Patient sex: F
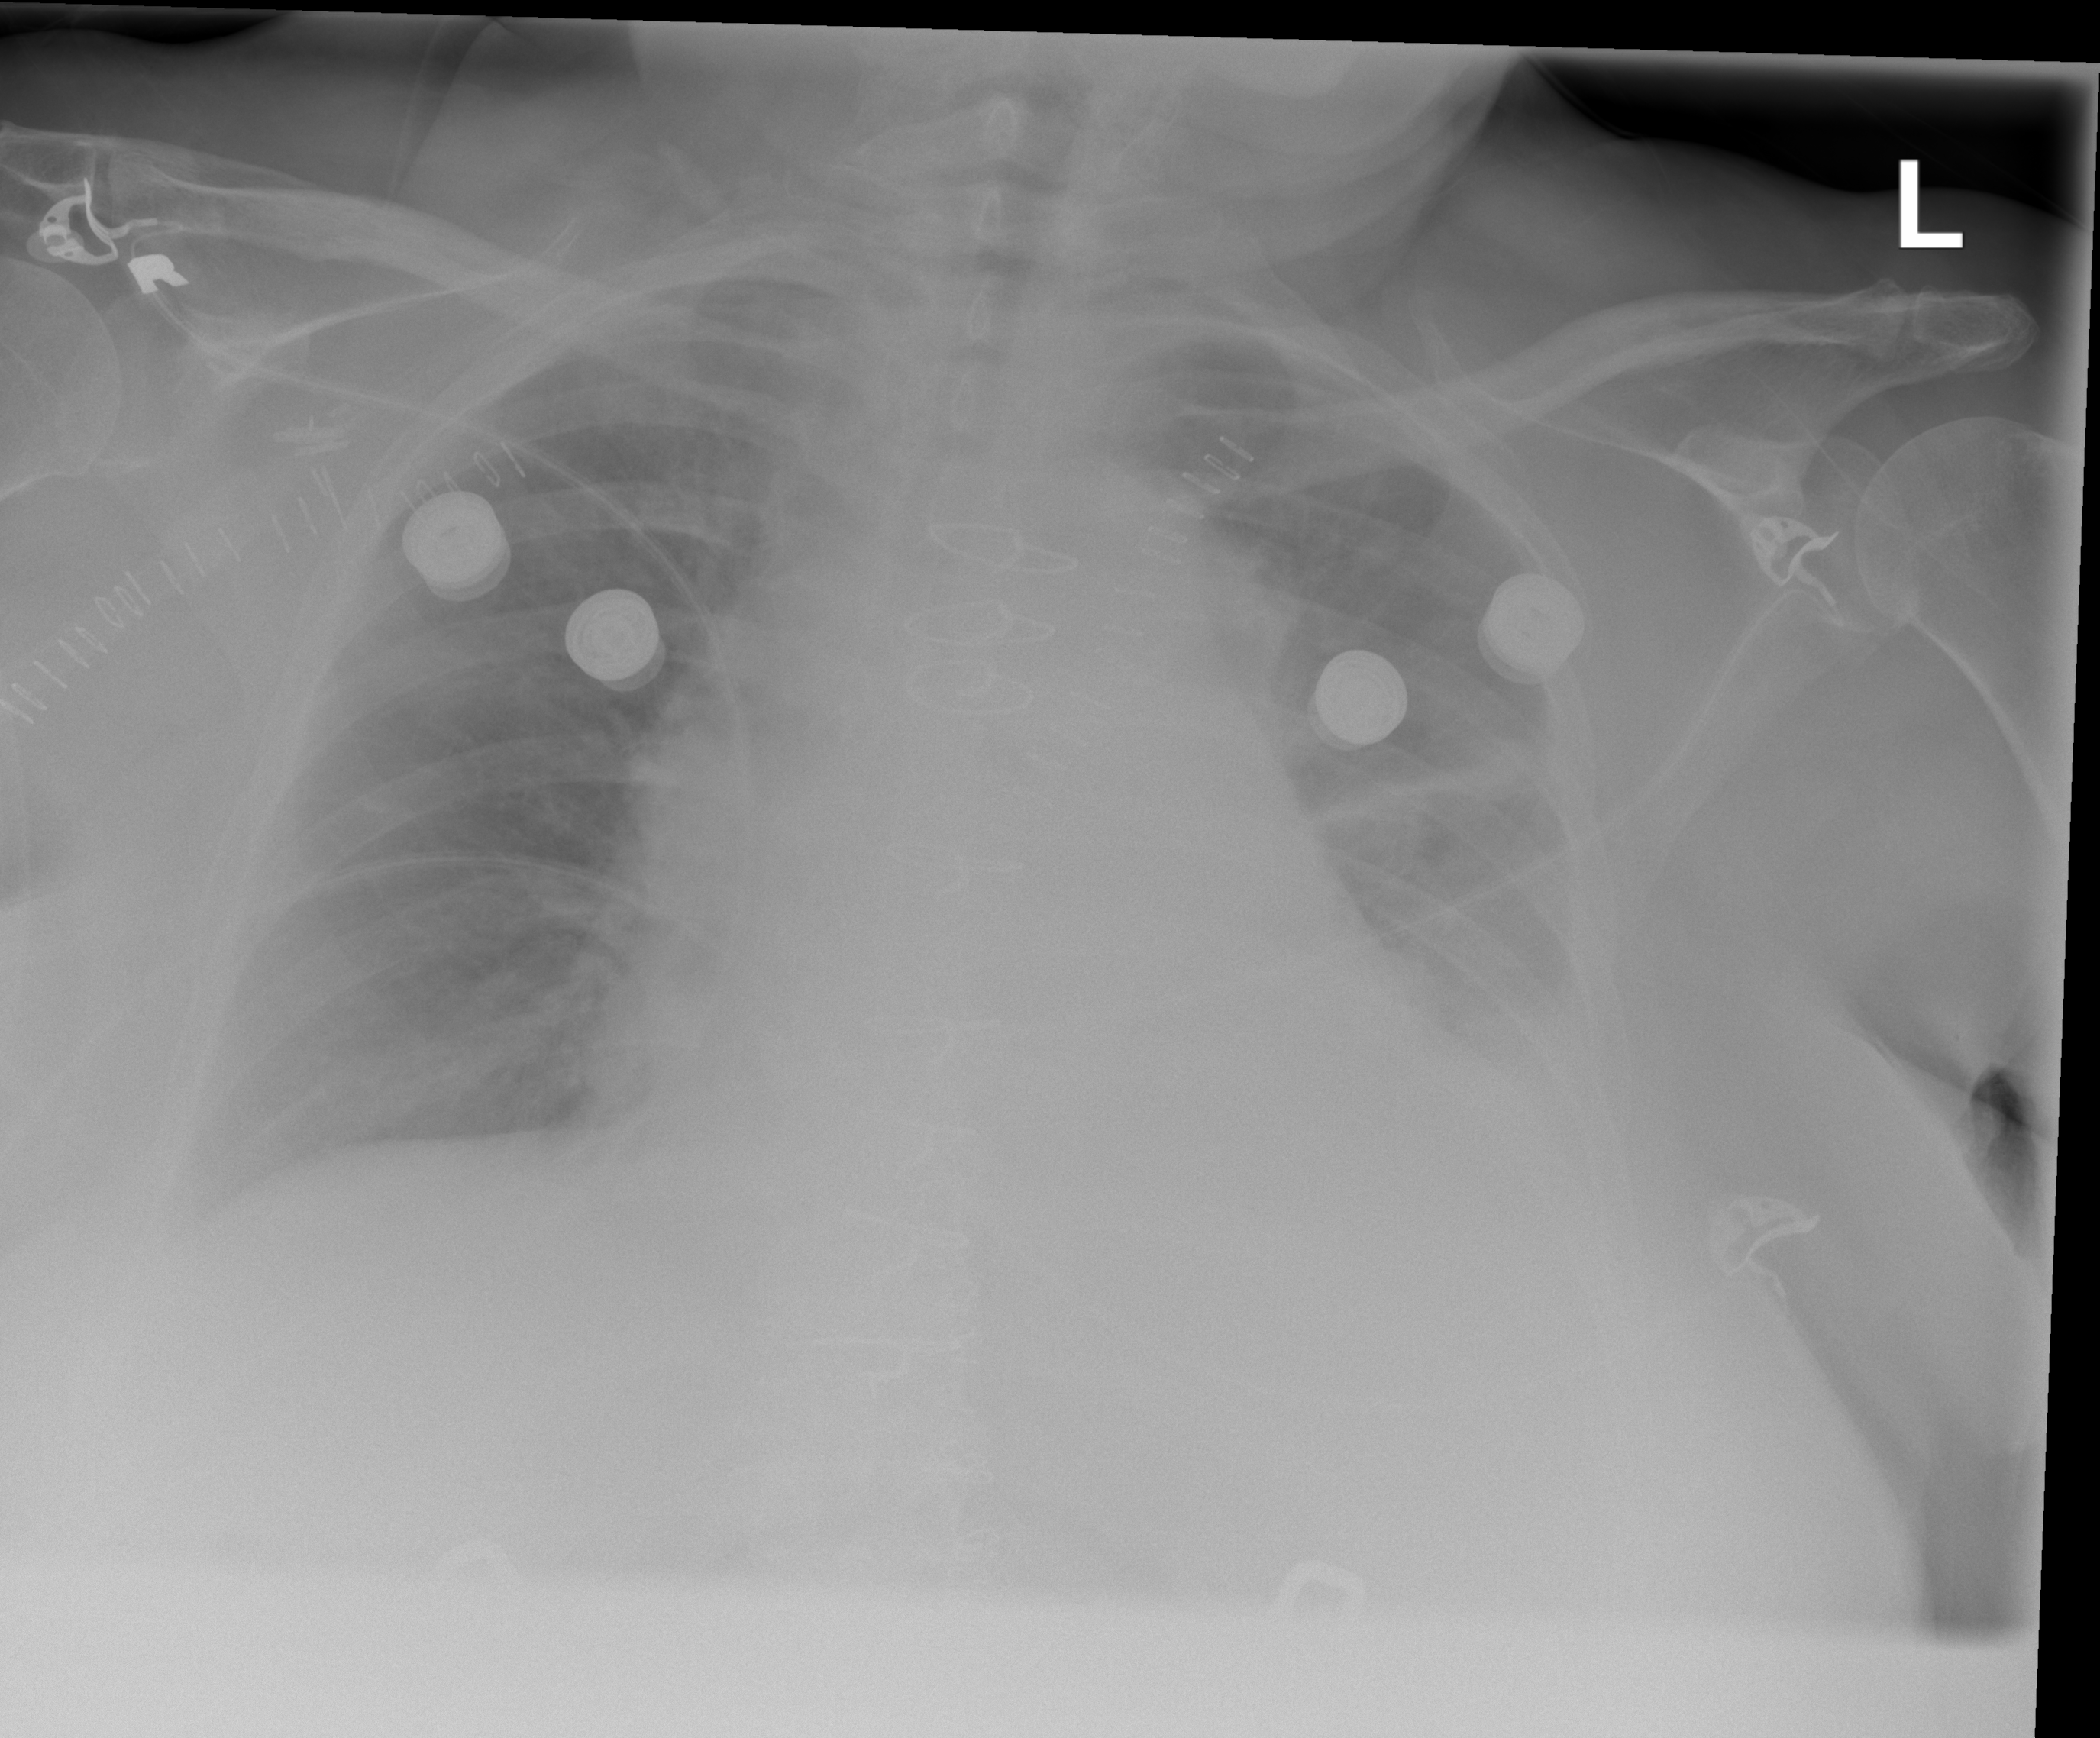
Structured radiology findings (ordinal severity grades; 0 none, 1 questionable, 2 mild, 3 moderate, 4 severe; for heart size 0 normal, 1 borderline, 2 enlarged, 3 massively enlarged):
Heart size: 2
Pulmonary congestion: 2
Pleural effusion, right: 0
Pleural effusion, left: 2
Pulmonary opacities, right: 0
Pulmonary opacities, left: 2
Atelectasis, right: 2
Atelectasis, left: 2